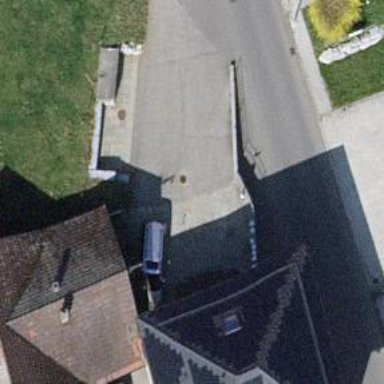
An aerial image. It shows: Retaining wall.